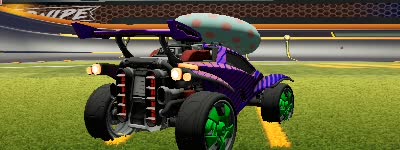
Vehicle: octane